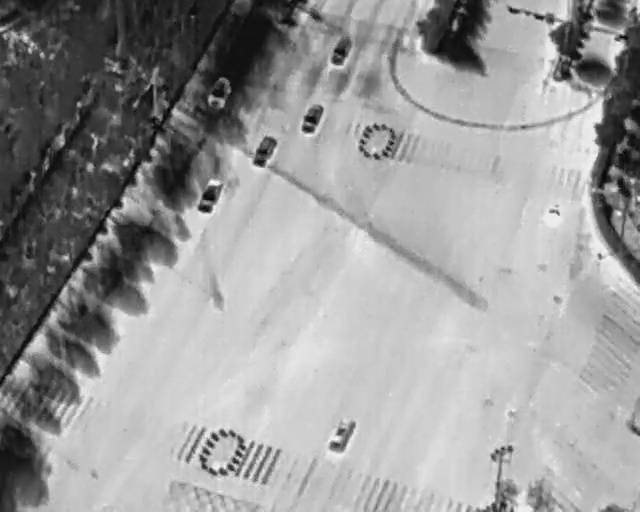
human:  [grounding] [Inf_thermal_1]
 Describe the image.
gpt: In the satellite image, there is  <ref>4 small car </ref> <box>[[50, 8, 55, 11, 20], [46, 21, 51, 24, 18], [38, 27, 43, 31, 25], [31, 16, 36, 19, 20]]</box> located at top,  <ref>1 small car </ref> <box>[[50, 83, 56, 86, 30]]</box> located at bottom,  <ref>1 small car </ref> <box>[[30, 36, 35, 39, 24]]</box> located at center.